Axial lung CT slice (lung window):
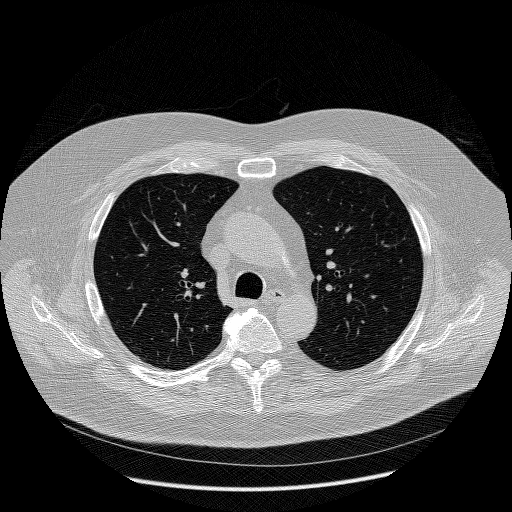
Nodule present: no